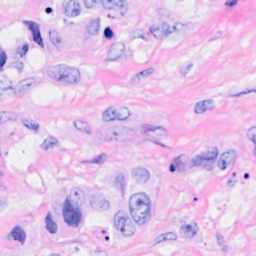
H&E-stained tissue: Breast